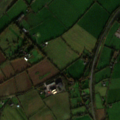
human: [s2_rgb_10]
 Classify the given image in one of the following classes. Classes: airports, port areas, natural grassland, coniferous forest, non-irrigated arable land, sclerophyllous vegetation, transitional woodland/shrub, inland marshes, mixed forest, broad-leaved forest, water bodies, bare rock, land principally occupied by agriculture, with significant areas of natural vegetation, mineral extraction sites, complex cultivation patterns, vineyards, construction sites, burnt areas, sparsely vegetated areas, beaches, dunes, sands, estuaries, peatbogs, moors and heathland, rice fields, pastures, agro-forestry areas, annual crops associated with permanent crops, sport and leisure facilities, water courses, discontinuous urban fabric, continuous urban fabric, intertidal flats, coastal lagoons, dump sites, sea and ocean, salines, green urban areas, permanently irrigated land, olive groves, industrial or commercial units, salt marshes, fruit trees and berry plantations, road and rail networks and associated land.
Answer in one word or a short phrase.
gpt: non-irrigated arable land, pastures